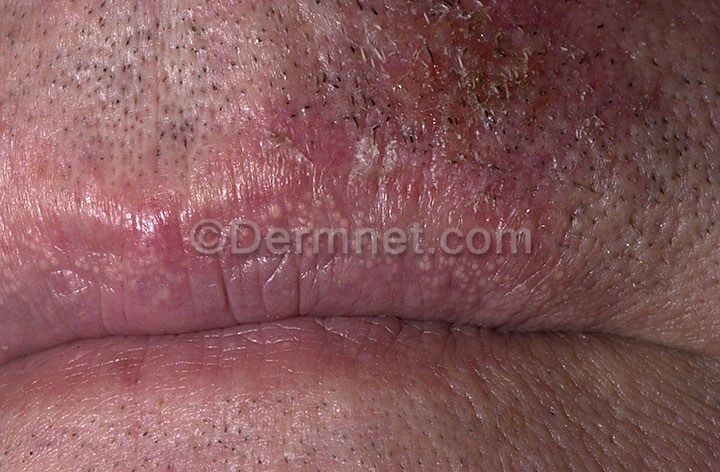
Disease: Acne and Rosacea Photos